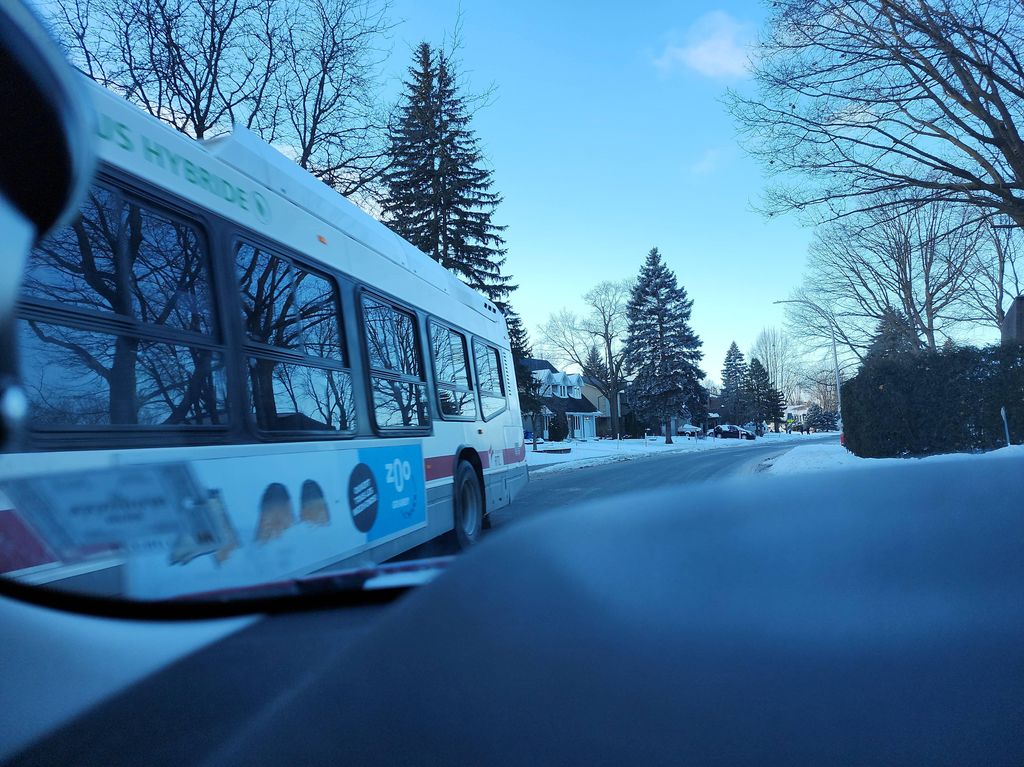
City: montreal